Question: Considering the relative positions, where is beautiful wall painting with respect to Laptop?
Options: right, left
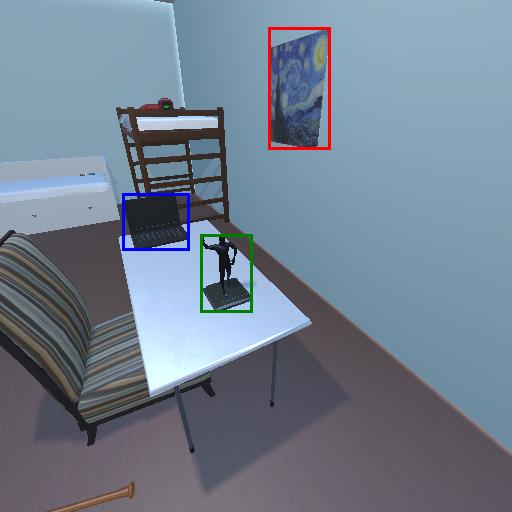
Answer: right